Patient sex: M
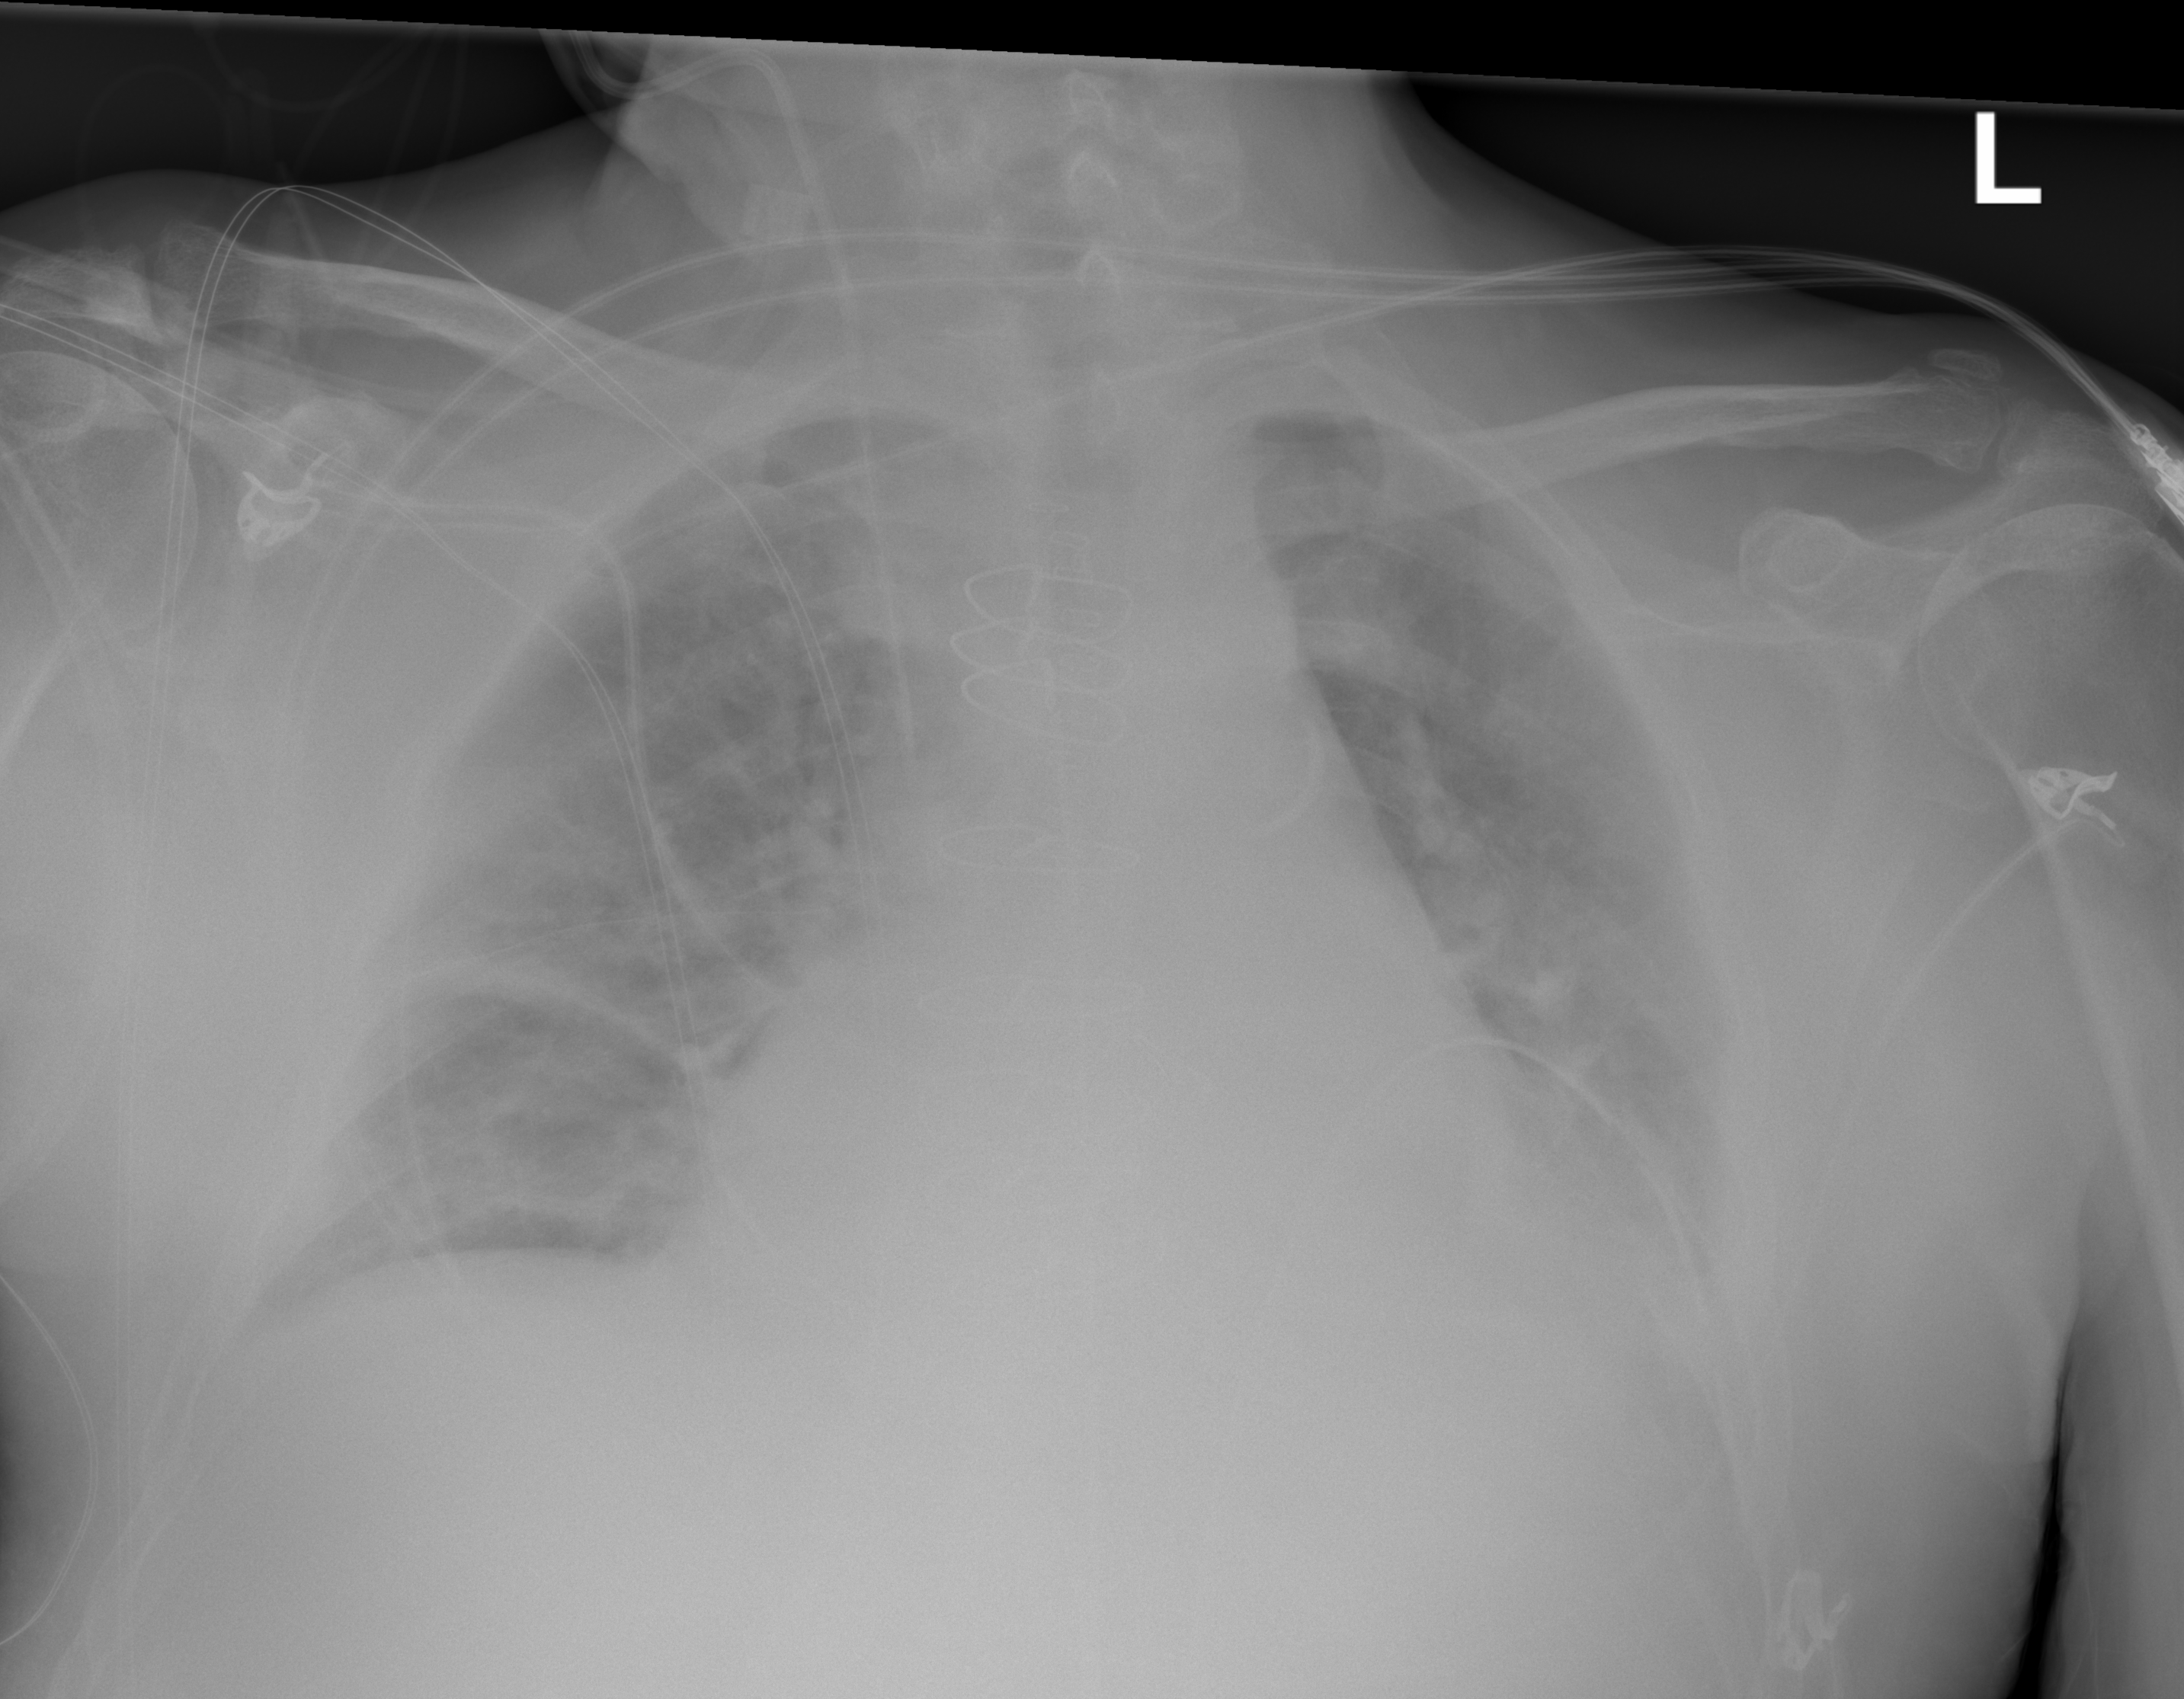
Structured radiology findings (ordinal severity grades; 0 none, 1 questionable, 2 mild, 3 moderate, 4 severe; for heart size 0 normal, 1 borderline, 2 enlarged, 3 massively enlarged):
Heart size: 2
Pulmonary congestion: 2
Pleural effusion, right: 0
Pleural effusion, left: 2
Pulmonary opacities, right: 0
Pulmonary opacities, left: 0
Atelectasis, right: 2
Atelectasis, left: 2